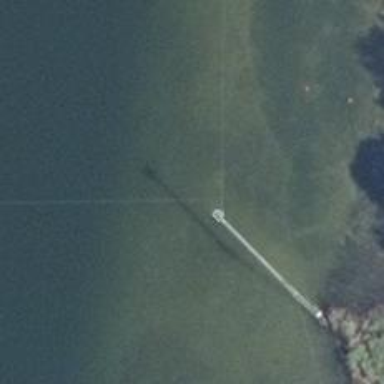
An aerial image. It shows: Pylon for aerialway.